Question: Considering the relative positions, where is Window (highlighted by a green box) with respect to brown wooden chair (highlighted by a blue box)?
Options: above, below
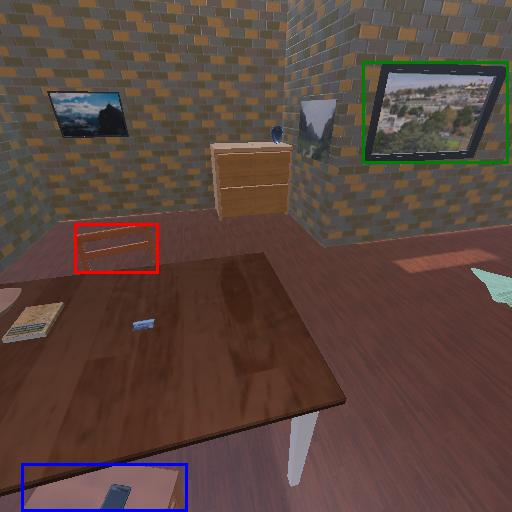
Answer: above